Question: Just to test, I ran this code
'''
#include<unistd.h>
#include<stdio.h>
#include<stdlib.h>
int main() {
int **ar = (int**) malloc(100000000* sizeof(int*));
int i;
for(i = 0; i<<PHONE>; i++) {
ar[i] = (int*) malloc(1000 * 4);
ar[i][123] = 456;
}
usleep(<PHONE>); usleep(<PHONE>);
usleep(<PHONE>); usleep(<PHONE>);
usleep(<PHONE>); usleep(<PHONE>);
return 0;
}
'''
The memory usage graph went like this (the bottom pink colored graph tracks memory).

Though this program did not run out of memory, any more memory requirements would lead to the 'malloc' failing and then a segmentation fault due to the 'ar[i][123] = 456;' line.
I want to put a limit on the memory allocation through my program, but also do not want to bind my program statically.
> For example,
So, if my program is run on a machine with 8GB of memory, it can use a max of 4GB, but in case the program runs on a machine with 256MB, only 128MB should be available to the program.
Also, I want to do this from within my program, rather than controlling the amount of memory available using some external utility.
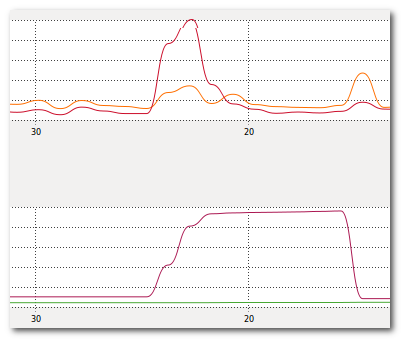
Answer: It's generally considered abusive for a program to attempt to detect the amount of physical memory on a machine and use a certain portion of that. What if 10 programs each think they're entitled to make use of half the machine's memory?
A much better approach to dealing with huge volumes of data would be to work with it on disk, and rely on the operating system's filesystem cache to make optimal use of the machine's physical memory in a way that's fair to multiple processes.